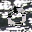
Label: 0